Field crop: tomato
Growth stage: 1
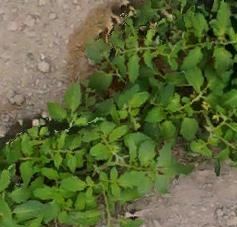
Species: tomato